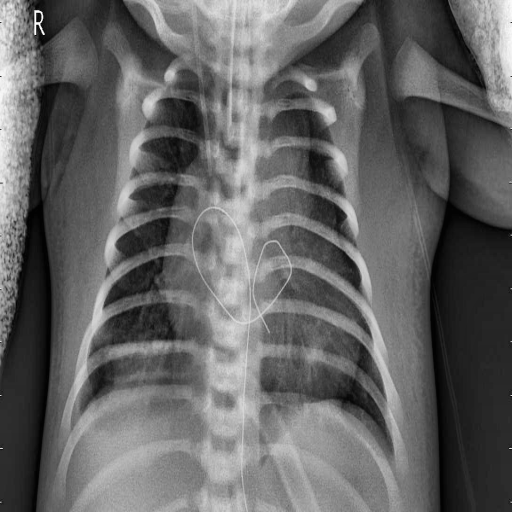
Finding: PNEUMONIA